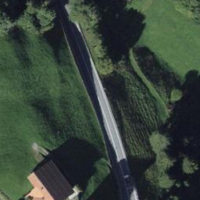
EUNIS habitat code: 43
Species observed at this site:
Vicia sepium
Lathyrus pratensis